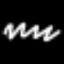
Label: squiggle